Field crop: maize
Growth stage: 2
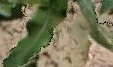
Species: maize